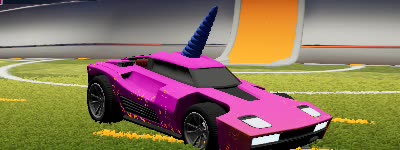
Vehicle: breakout